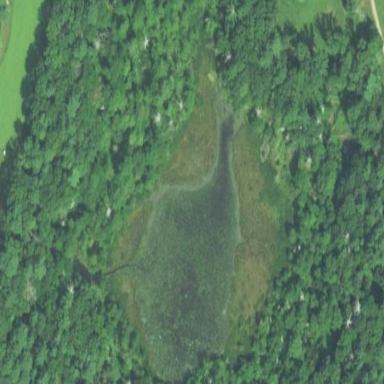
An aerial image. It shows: Marsh wetland.